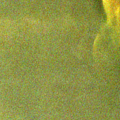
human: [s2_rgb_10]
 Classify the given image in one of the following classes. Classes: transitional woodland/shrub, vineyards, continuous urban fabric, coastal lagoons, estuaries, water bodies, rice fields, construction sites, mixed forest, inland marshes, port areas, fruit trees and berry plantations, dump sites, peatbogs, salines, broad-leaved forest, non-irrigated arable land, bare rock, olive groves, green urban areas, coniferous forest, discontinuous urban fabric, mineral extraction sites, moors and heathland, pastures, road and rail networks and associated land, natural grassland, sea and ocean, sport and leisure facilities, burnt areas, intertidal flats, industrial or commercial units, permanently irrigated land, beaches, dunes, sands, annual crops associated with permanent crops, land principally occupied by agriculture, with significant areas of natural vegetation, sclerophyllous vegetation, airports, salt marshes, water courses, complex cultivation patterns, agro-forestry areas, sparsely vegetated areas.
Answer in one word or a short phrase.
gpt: coastal lagoons